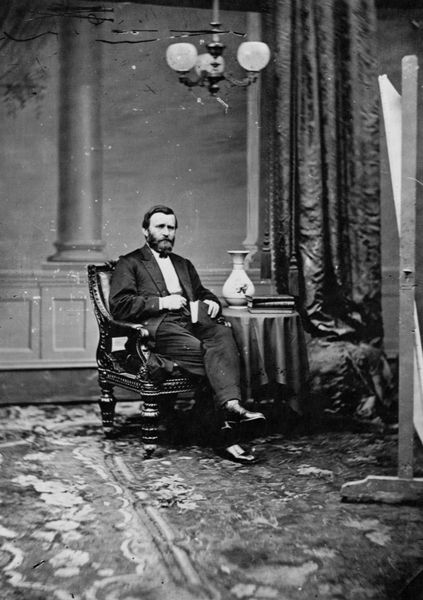
Titel: Präsident Ulysses Simpson Grant
Künstler: Mathew B. Brady
Schlagwörter: hand, mann, weiß, sitzen, elegant, glas, grau, holz, lampe, raum, schwarz, stuhl, säule, säulen, tisch, zimmer, blick, malerei, teppich, anzug, bart, hemd, wand, augen, falten, mensch, vollbart, bildnis, herr, innenraum, portrait, porträt, rückenlehne, spiegel, tischdecke, tischtuch, vorhang, haare, pose, reich, sessel, sitzend, decke, leuchte, person, poträt, seide, vornehm, krug, vase, bücher, armlehne, lehne, schuhe, leer, saal, tafel, gardine, salon, tapete, vorhänge, sitzt, staffelei, lüster, fliege, sakko, foto, fotografie, photographie, buch, schwarzweiss, leinwand, posieren, photo, armlehnen, überschlagen, absätze, lackschuhe, perser, aufnahme, präsident, geschnitzt, vertäfelung, studio, kratzer, halbsäule, kronleuchte, timmer, lanpe, mann foto portrait, vase mann, lampe teppich, der alte mann und die vase